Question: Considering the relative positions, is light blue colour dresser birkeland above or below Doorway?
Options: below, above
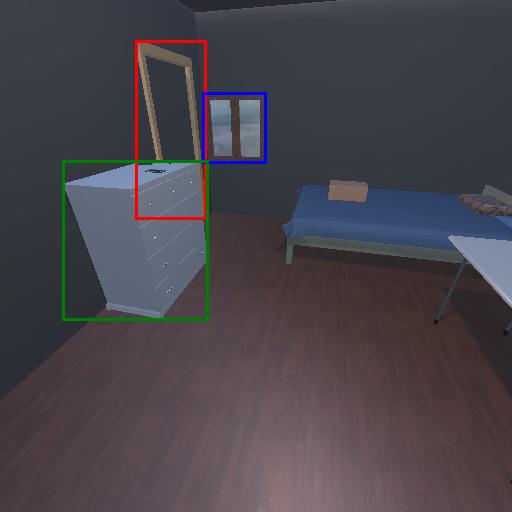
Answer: below